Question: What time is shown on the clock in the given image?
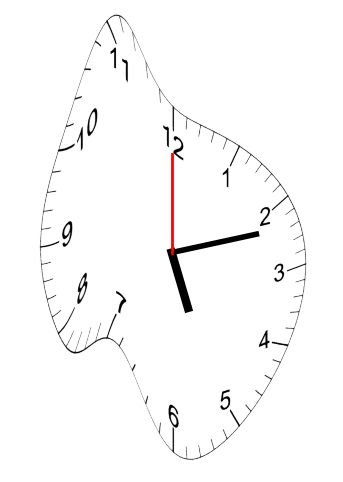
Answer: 05:12:00